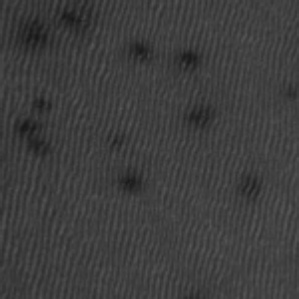
Label: frost